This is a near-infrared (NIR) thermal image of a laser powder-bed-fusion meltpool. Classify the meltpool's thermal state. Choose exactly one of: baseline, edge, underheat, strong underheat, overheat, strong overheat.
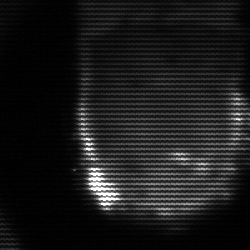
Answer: baseline